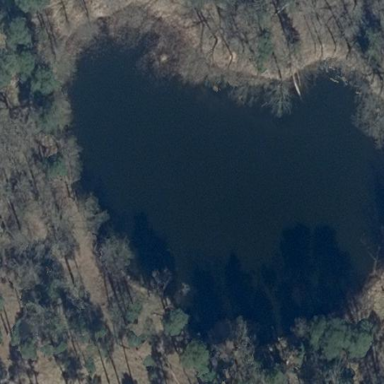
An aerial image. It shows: Serene pond surrounded by nature.